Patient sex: M
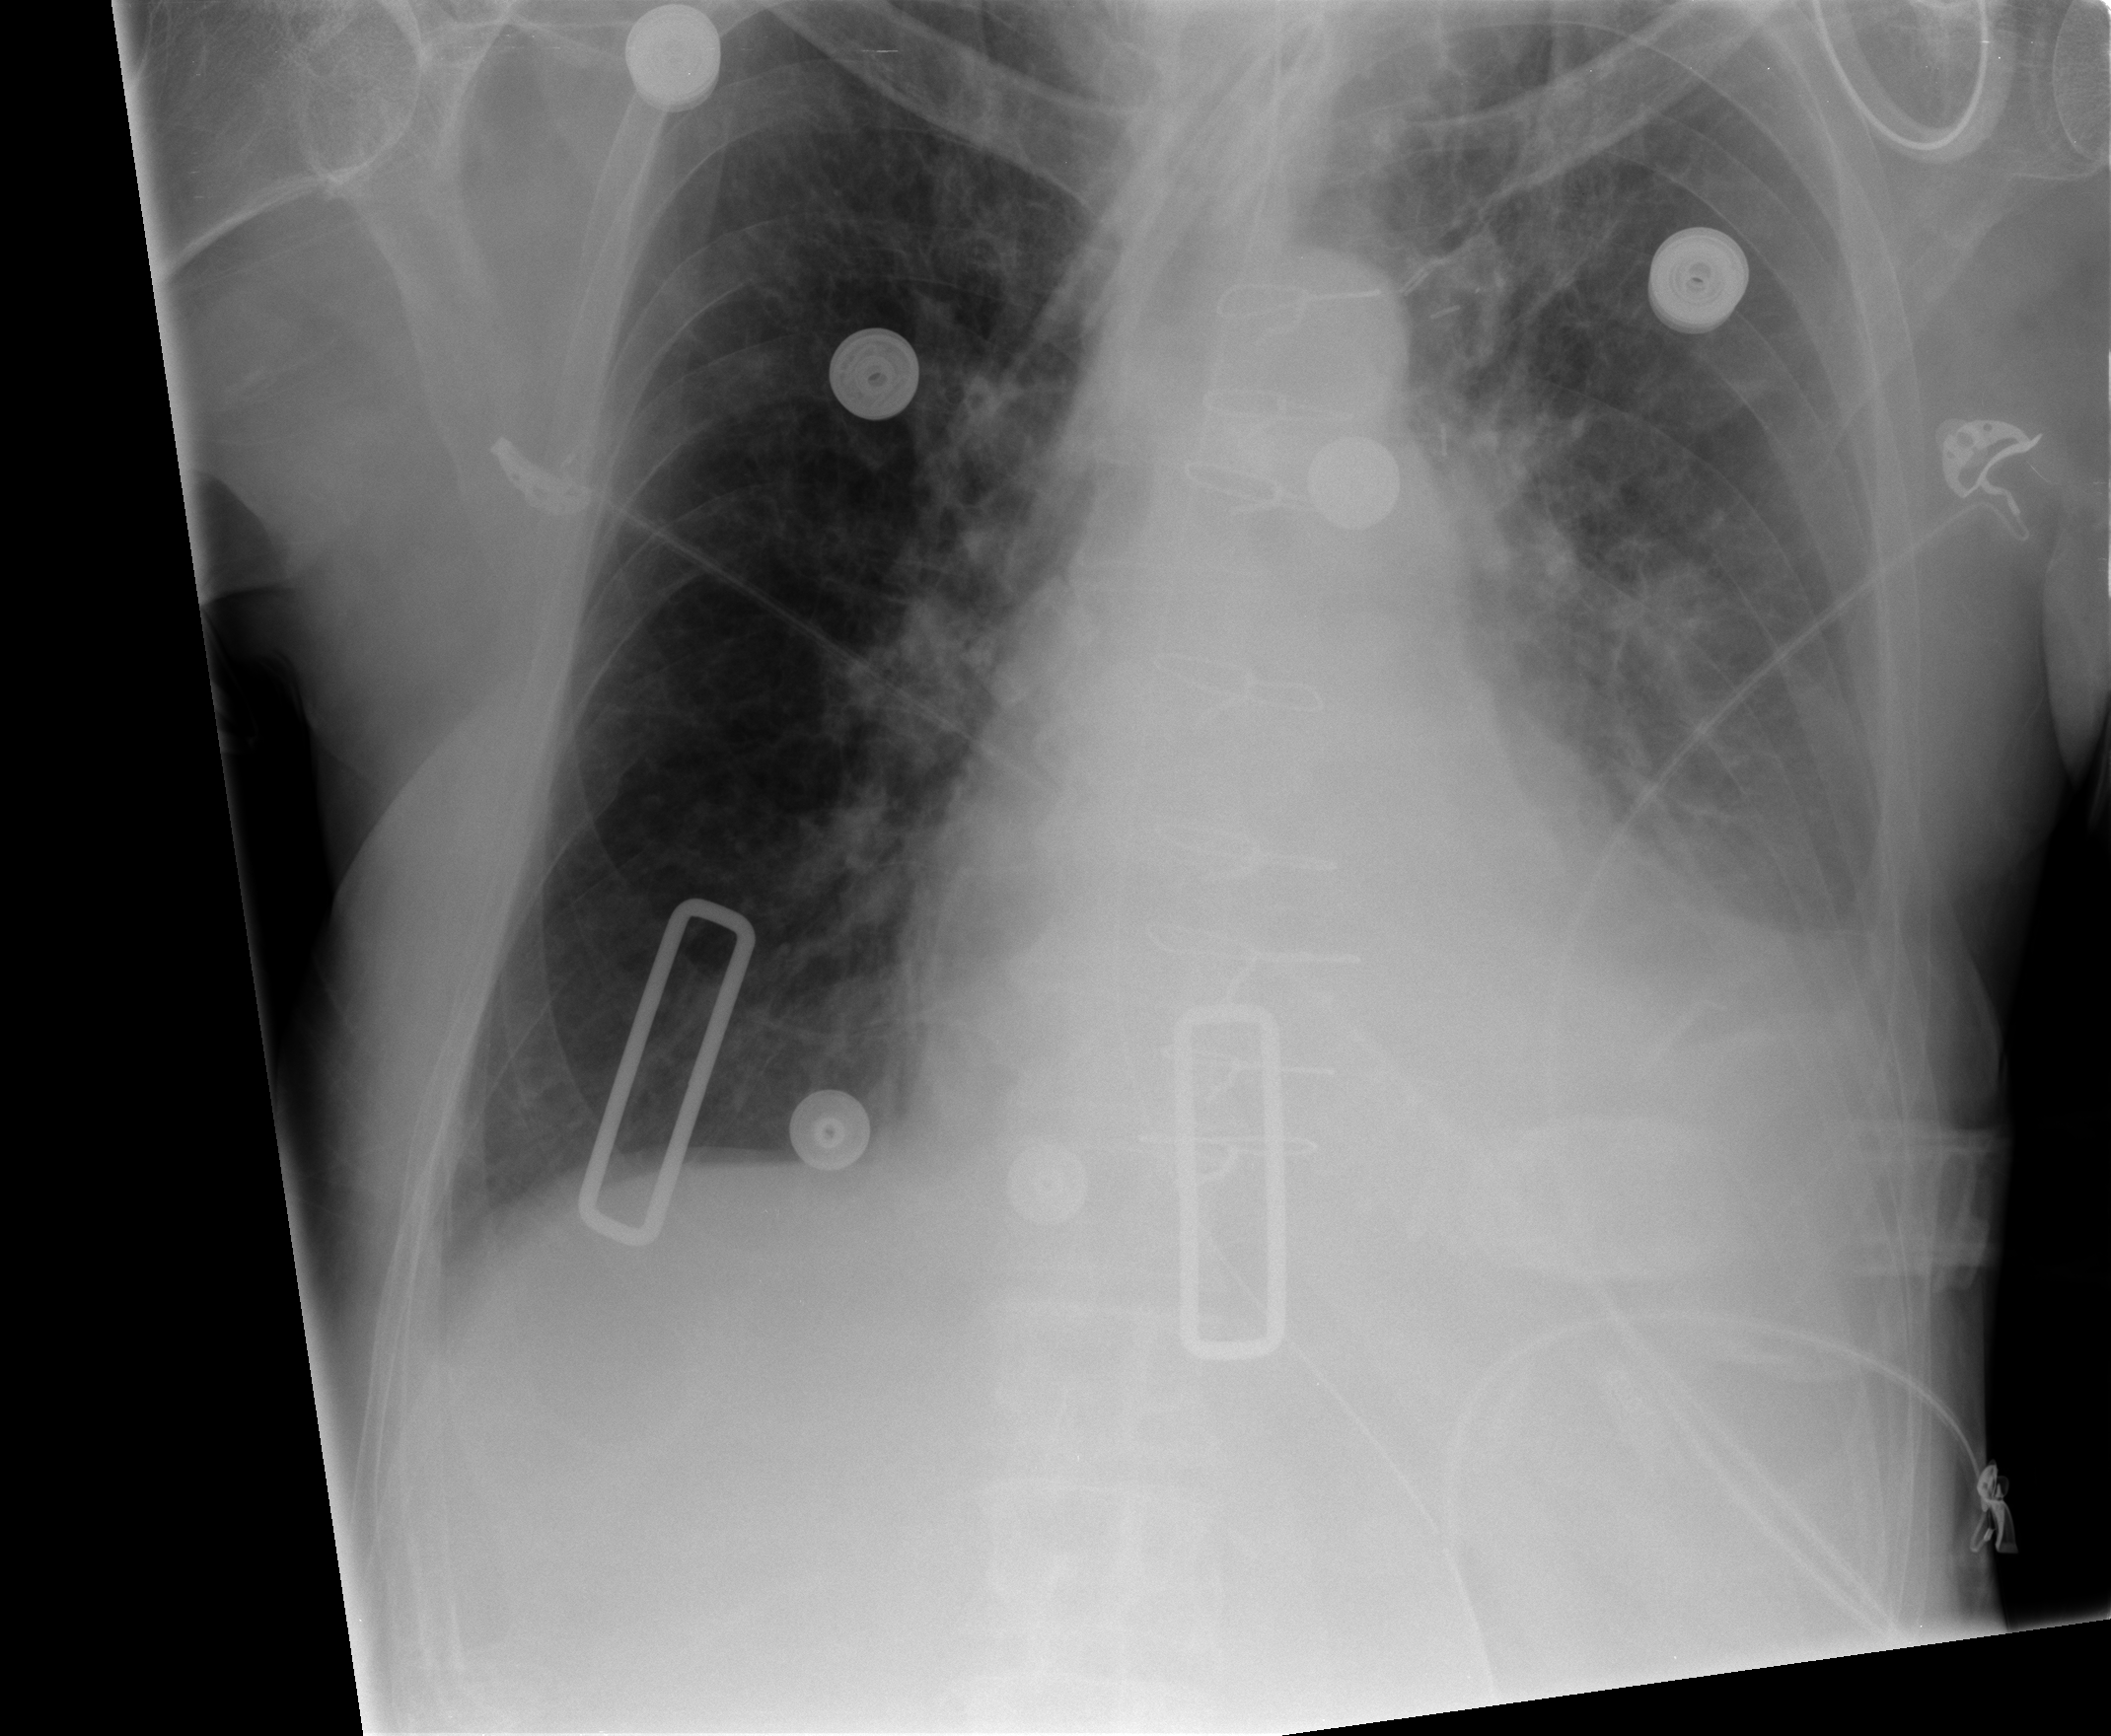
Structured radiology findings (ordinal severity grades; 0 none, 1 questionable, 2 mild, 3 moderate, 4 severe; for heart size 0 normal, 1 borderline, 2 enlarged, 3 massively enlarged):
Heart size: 0
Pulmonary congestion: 3
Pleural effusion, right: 0
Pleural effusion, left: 0
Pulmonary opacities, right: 3
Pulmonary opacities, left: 3
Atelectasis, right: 2
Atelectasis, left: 2